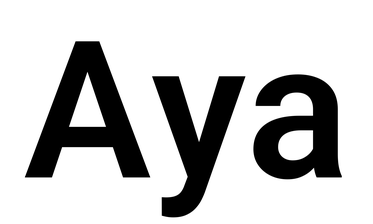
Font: Roboto_SemiBold